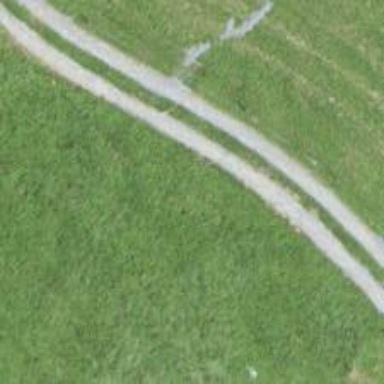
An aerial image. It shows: Track with grade2 pebblestone surface.